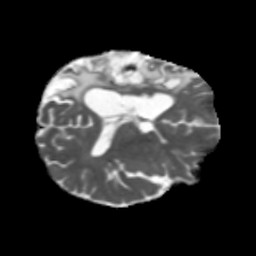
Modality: MD
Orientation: axial
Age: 51
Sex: female
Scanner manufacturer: siemens
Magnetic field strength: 3 T
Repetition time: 5.47 s
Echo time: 0.0854 s